Question: I have this table:

Well, When I execute this query:
'''
SELECT * FROM users order by rp_bought desc limit 5
'''
I get no errors but, The 'username', 'Raed' is in the last place as 'Raed' Has the Most 'Rp_Bought' ('1300')
Im Wondering Why is this Problem Occurring.
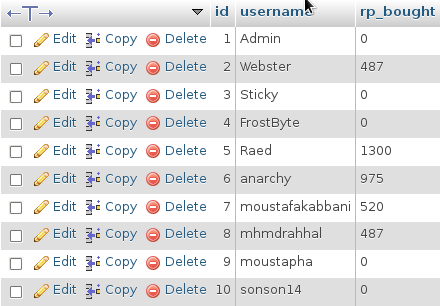
Answer: This would occur if 'rp_bought' were stored as a string rather than as a number. In MySQL you can easily fix this by adding 0:
'''
order by rp_bought + 0 desc
'''
The '+ 0' is an easy way to convert from a string to a number (with no additional errors occurring).